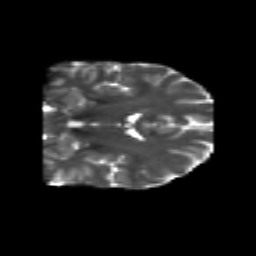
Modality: T2w
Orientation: coronal
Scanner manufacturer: siemens
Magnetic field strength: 3 T
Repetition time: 6.8 s
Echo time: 0.093 s